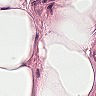
Metastatic tissue present: no